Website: lowes
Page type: receipt
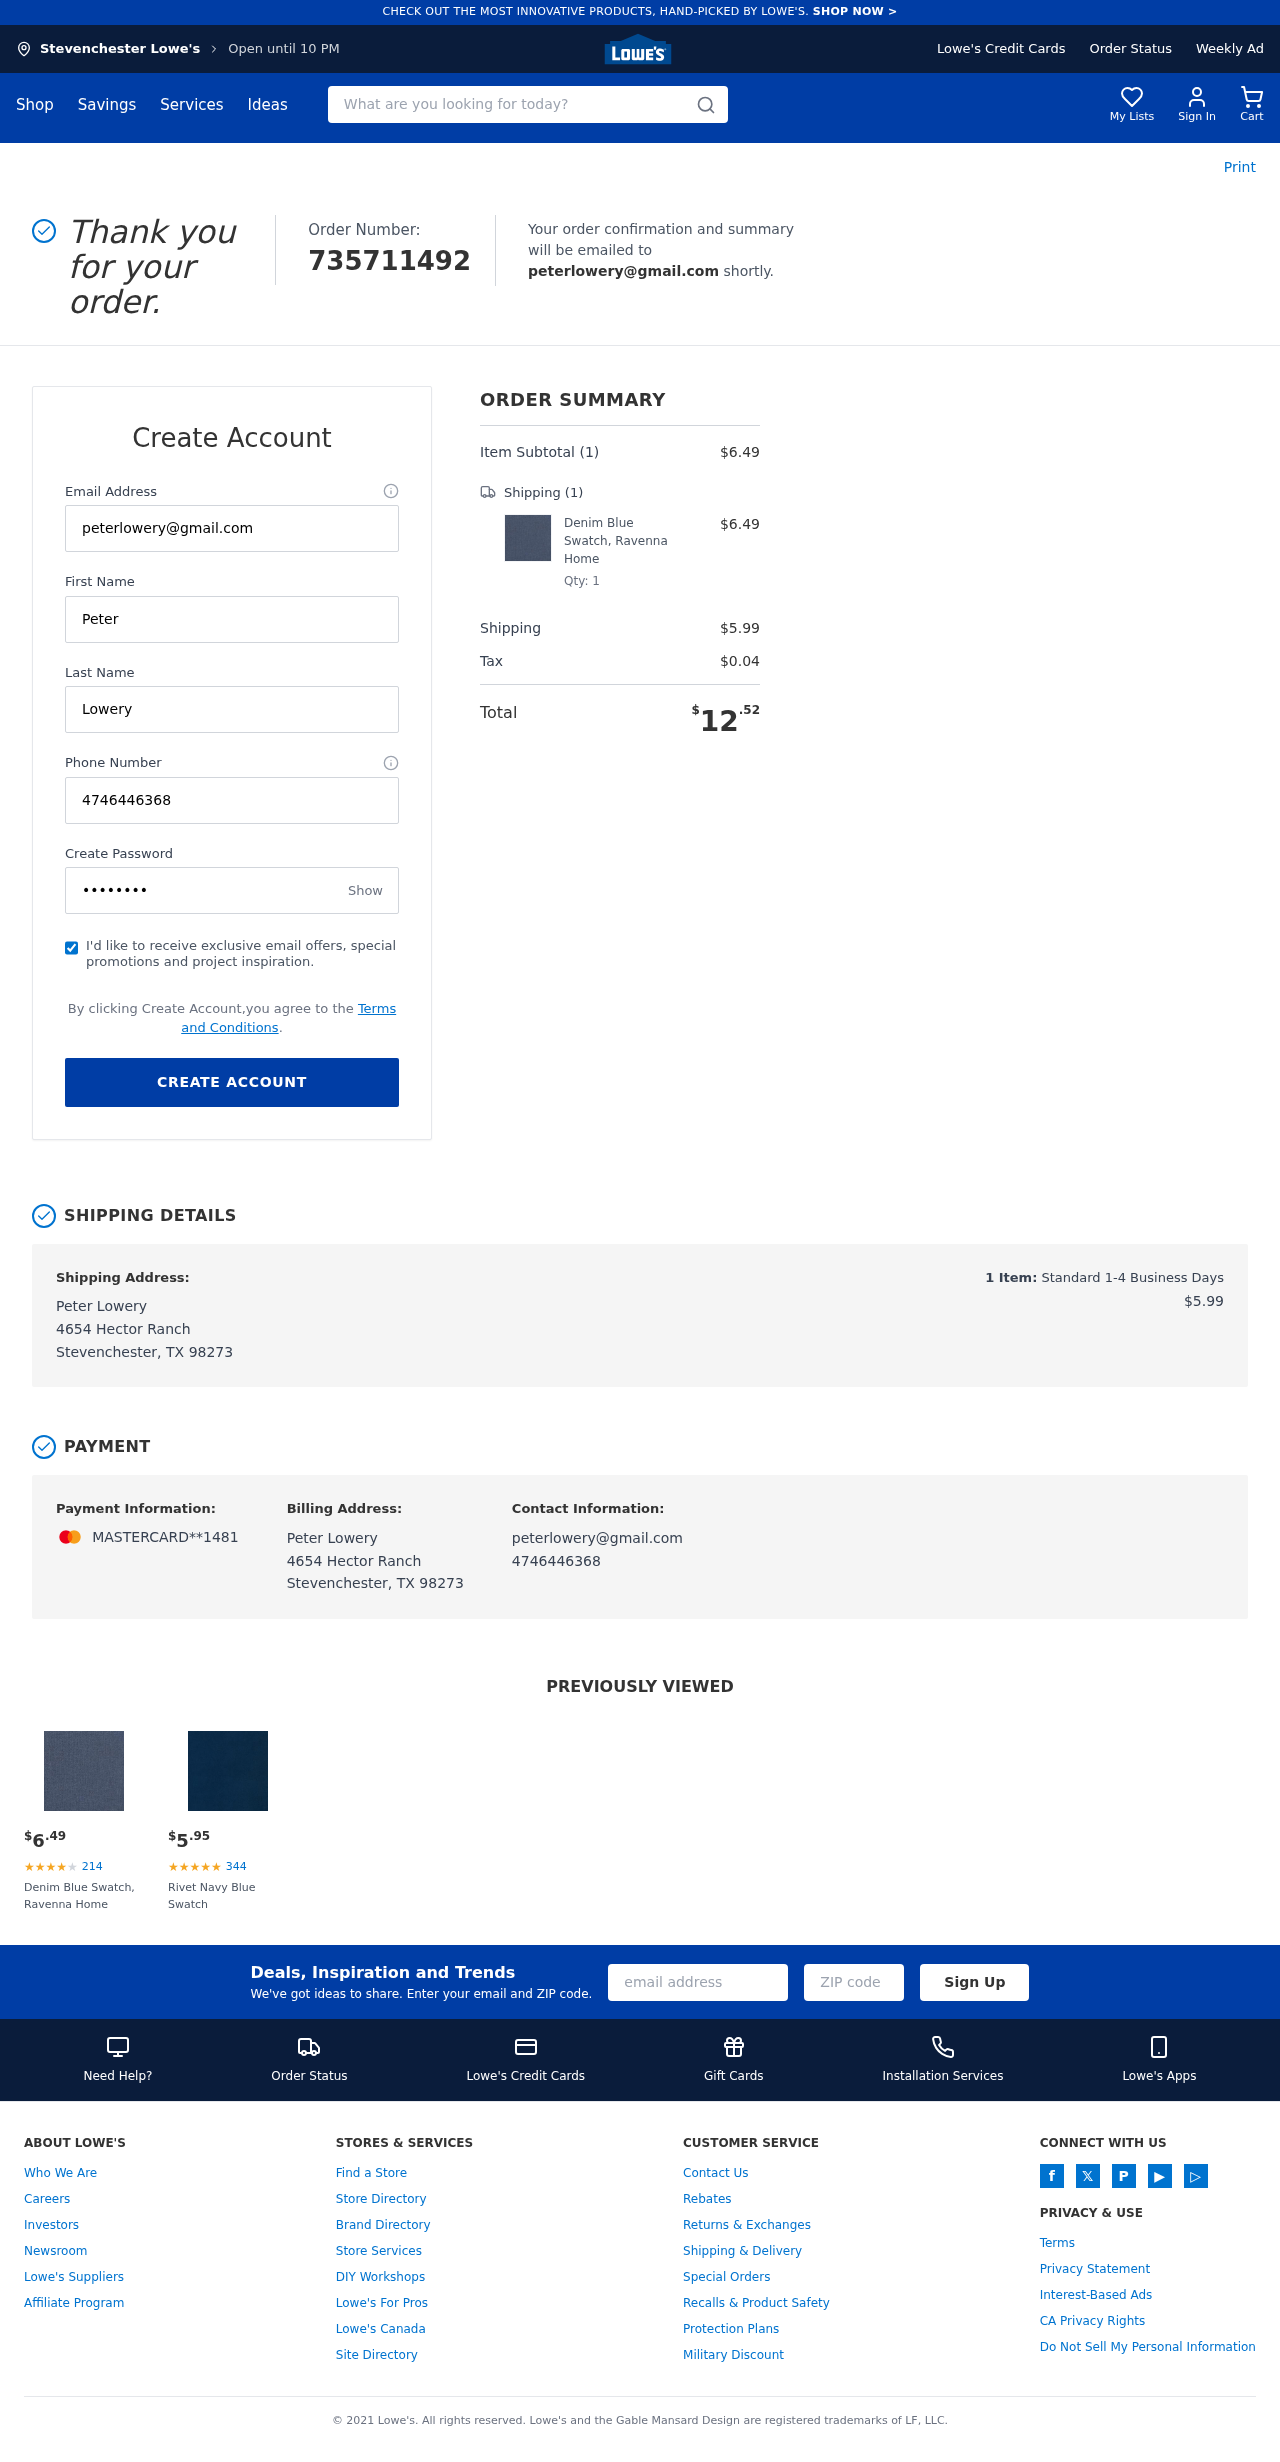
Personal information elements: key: PII_CARD_LAST4
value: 1481
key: PII_CARD_TYPE
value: MASTERCARD
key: PII_CITY
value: Stevenchester
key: PII_EMAIL
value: peterlowery@gmail.com
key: PII_FULLNAME
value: Peter Lowery
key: PII_PHONE
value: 4746446368
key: PII_STREET
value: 4654 Hector Ranch
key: PII_FIRSTNAME
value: Peter
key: PII_LASTNAME
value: Lowery
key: PII_CITY_STATE_ZIP
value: Stevenchester, TX 98273
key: PII_FULLNAME2
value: Peter Lowery
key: PII_FULLNAME3
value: Peter Lowery
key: PII_FIRSTNAME2
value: Peter
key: PII_FIRSTNAME3
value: Peter
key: PII_LASTNAME2
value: Lowery
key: PII_LASTNAME3
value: Lowery
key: PII_FIRSTNAME_DERIVED
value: Peter
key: PII_LASTNAME_DERIVED
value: Lowery
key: PII_FULLNAME_DERIVED
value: Peter Lowery
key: PII_NAME_FULL_DERIVED
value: Peter Lowery
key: PII_STREET2
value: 4654 Hector Ranch
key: PII_CITY_STATE_ZIP2
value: Stevenchester, TX 98273
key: PII_EMAIL2
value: peterlowery@gmail.com
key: PII_EMAIL3
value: peterlowery@gmail.com
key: PII_PHONE_LINE
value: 6368
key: PII_PHONE_SUFFIX
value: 6368
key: PII_PHONE2
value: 4746446368
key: PII_PHONE3
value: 4746446368
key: PII_PHONE_NUMERIC
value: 4746446368
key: PII_PHONE_LINE_NUMERIC
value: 6368
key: PII_PHONE_SUFFIX_NUMERIC
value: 6368
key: PII_PHONE2_NUMERIC
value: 4746446368
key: PII_PHONE3_NUMERIC
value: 4746446368
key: PII_PHONE_DIGITS
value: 4746446368
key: PII_PHONE_LAST4
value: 6368
Product elements: key: PRODUCT1_NAME
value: Denim Blue Swatch, Ravenna Home
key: PRODUCT1_PRICE
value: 6.49
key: PRODUCT1_QUANTITY
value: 1
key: PRODUCT2_NAME
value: Rivet Navy Blue Swatch
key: PRODUCT2_NUM_RATINGS
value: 344
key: PRODUCT2_PRICE
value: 5.95
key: PRODUCT1_PRICE2
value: $6.49
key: PRODUCT1_RATING2
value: ★
★
★
★
★
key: PRODUCT1_NUM_RATINGS2
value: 214
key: PRODUCT1_NAME2
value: Denim Blue Swatch, Ravenna Home
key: PRODUCT2_RATING
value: ★
★
★
★
★
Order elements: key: ORDER_ID
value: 735711492
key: ORDER_NUM_ITEMS
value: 1
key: ORDER_SUBTOTAL
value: $6.49
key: ORDER_NUM_ITEMS2
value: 1
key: ORDER_SHIPPING_COST
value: $5.99
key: ORDER_TAX
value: $0.04
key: ORDER_TOTAL
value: $12.52
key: ORDER_NUM_ITEMS3
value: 1
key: ORDER_SHIPPING_COST2
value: $5.99
Search elements: key: HEADER_SEARCH
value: What are you looking for today?